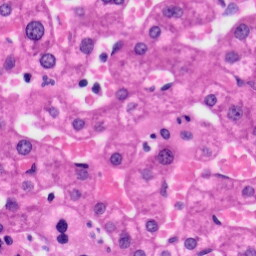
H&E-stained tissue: Liver